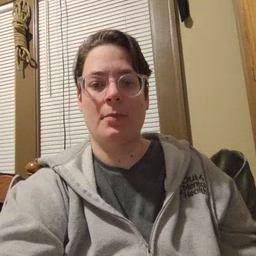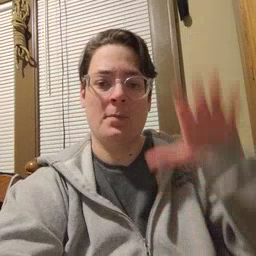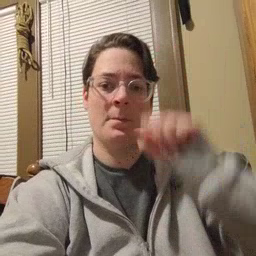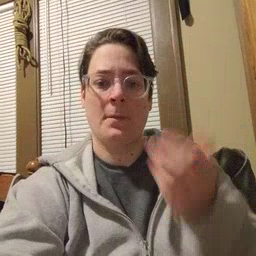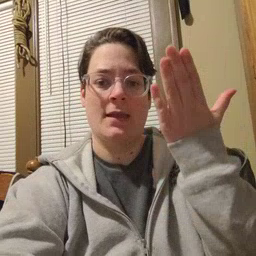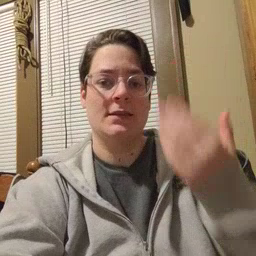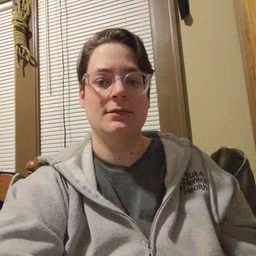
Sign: mitten